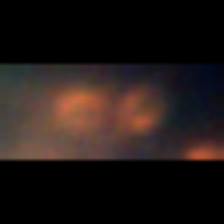
Taxon: Chaetoceros
Group: Diatoms